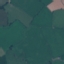
Land use / land cover class: Pasture